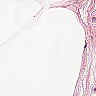
Metastatic tissue present: no